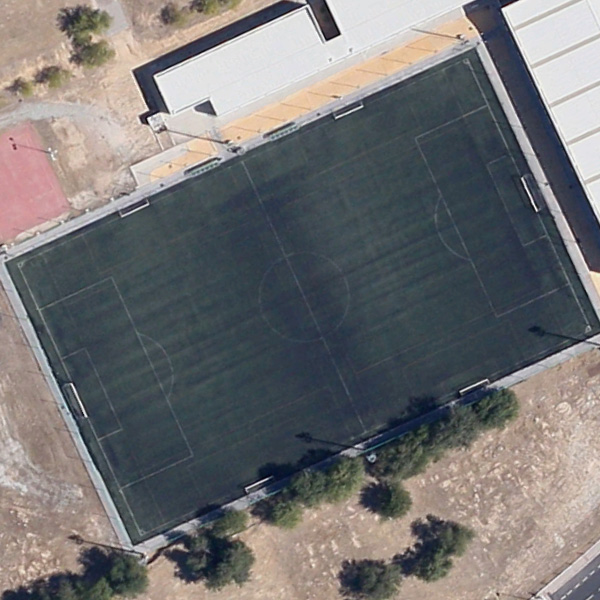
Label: Playground